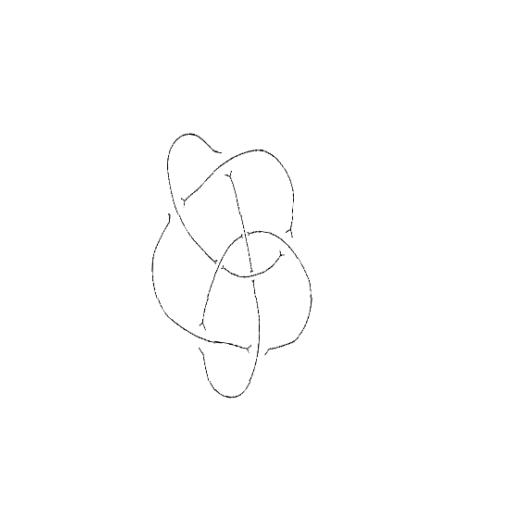
Crossing number: 8